Question: I'm trying to make a round button in the corner and when you press on it, 3 buttons pop up around it. Something like Pinterest's menu when you hold on a pin. I've looked up using 'UIBezierPath' but it's not what I'm looking for. I know there are GitHub libraries but I'm trying to make it from scratch.
Here's an example of what I'm trying to make from scratch:

I figured out how to make round buttons by using the corner radius. And I have a specific function that it's going to animate the buttons but I can't figure out how to properly get them in a circle. I used constraints but that makes more of a square layout than a round one.
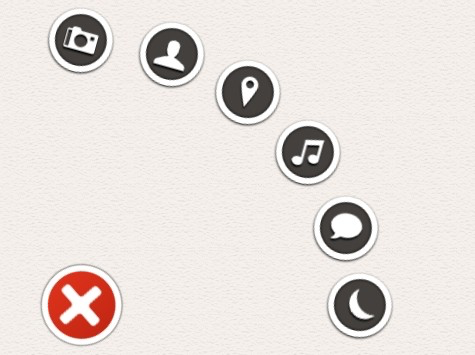
Answer: You said:
> but I can't figure out how to properly get them in a circle.
It's just a little trigonometry to figure out where the center of the new buttons should be in relationship to the existing button. If is the distance from the center , of the existing circle, and circle is at an angle of , then and . (In this arrangement angles are measured in radians from 3 o'clock, proceeding clockwise, or going negative to go counter clockwise.)
For example, if using constraints:
'''
let r: CGFloat = 150 // let's say you want center of the circles to be 150 points away from center of existing button
let range = -CGFloat.pi / 2 ... 0 // and we want the angles to range from -p/2 to 0
let howMany = 5 // and you want five of them
for i in 0 ..< howMany {
let angle = range.lowerBound + CGFloat(i) / CGFloat(howMany - 1) * (range.upperBound - range.lowerBound)
let offset = CGPoint(x: r * cos(angle), y: r * sin(angle))
let button = ...
button.translatesAutoresizingMaskIntoConstraints = false
view.addSubview(button)
NSLayoutConstraint.activate([
button.centerXAnchor.constraint(equalTo: mainButton.centerXAnchor, constant: offset.x),
button.centerYAnchor.constraint(equalTo: mainButton.centerYAnchor, constant: offset.y),
button.widthAnchor.constraint(equalToConstant: 40),
button.heightAnchor.constraint(equalToConstant: 40)
])
}
'''
<URL>